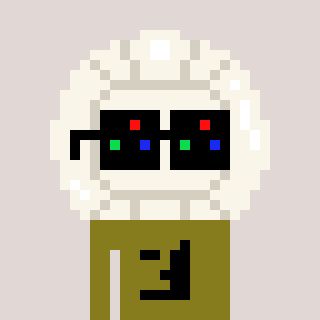
a pixel art character with square black sunglasses, a volleyball-shaped head and a gunk-colored body on a warm background